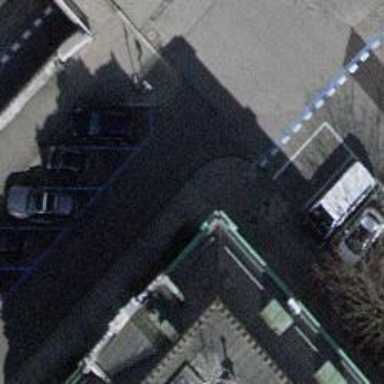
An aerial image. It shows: Kerb barrier.